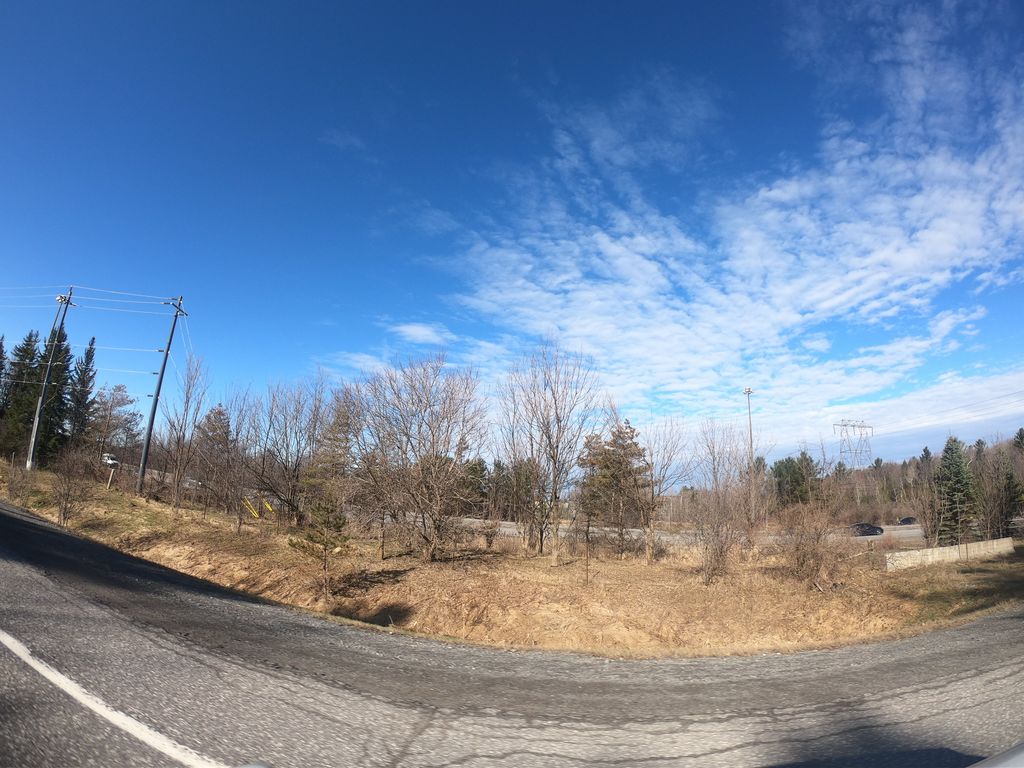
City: ottawa-gatineau